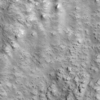
Label: not_dusty